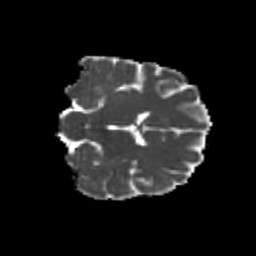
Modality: MD
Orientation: coronal
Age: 22
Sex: female
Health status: healthy
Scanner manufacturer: philips
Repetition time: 7.39 s
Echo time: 0.08599 s